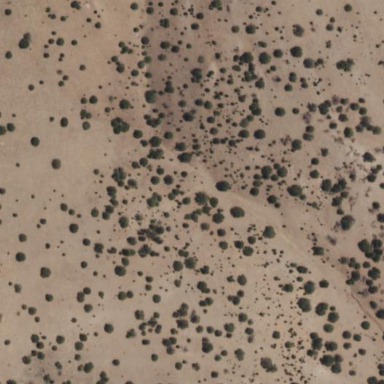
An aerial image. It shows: Patch of scrub vegetation.